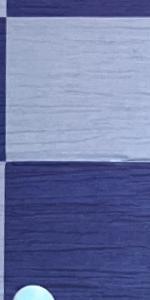
Label: Empty